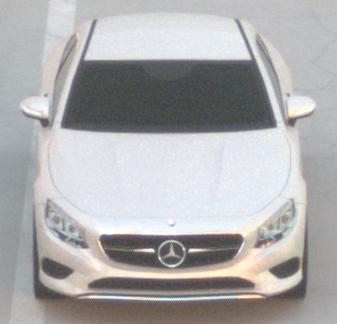
Make: Mercedes-Benz
Model: S 400 Coupé
Detailed model: S-Class (217) Coupé
Model produced from: 2015/10
Model produced until: 2017/09
Doors: 2
Color: white
Road condition: dry road
Daytime: sunrise or sunset
Contrast: medium contrast